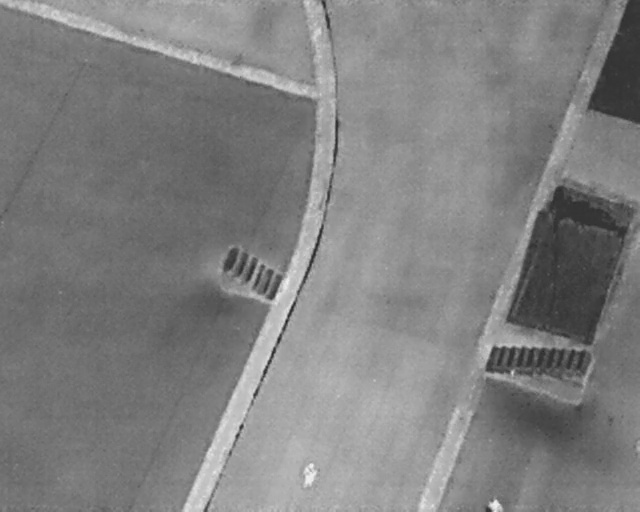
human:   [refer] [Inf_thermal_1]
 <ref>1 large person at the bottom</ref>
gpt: <box>[[46, 91, 50, 94, 8]]</box>